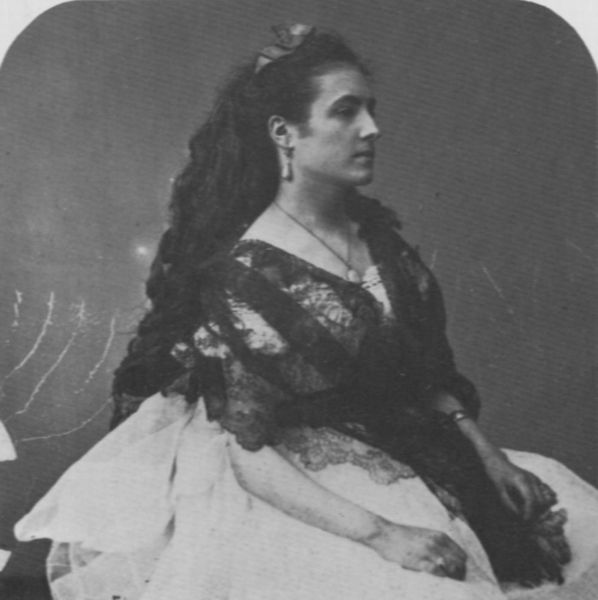
Titel: Mademoiselle Laslin, Tänzerin
Künstler: Atelier Nadar
Institution: unbekannt
Schlagwörter: dunkel, hand, haut, kopf, nackt, weiß, sitzen, brust, elegant, finger, frau, frisur, grau, haar, hintergrund, kleid, licht, mund, nase, ohr, ohrring, profil, schmuck, schwarz, blick, dame, schal, schleier, tuch, rock, schleife, alt, jacke, jung, arm, arme, augen, barock, falten, haarschmuck, lang, spitze, trauer, weit, bildnis, hals, hände, portrait, porträt, schlank, gewand, haare, pose, reich, sitzend, adel, ohrringe, spitzen, sängerin, tänzerin, dekoltee, diadem, kinn, lippen, locken, ohren, perle, prinzessin, schön, oval, spanien, dutt, seitlich, wellen, haltung, kette, haarband, realistisch, ernst, brauen, gerade, sitzt, atelier, schoß, wange, ring, stola, dekolleté, geschlossen, halskette, masche, geneigt, striche, foto, fotografie, photographie, schulterfrei, spanisch, medaillon, schwarzweiss, bürgertum, posieren, photo, entspannt, armband, armreif, amulett, medallion, portät, unterarm, schultertuch, ohring, königin, ohrschmuck, fotographie, aufnahme, schauspielerin, studio, kratzer, arma, gemme, atelieraufnahme, maya, schwarzweis, langes haar, medaiilon, medalion, sisi, frfau, schnmuck, schwarzer spitzenschal, porträt nach rechts gerichtet, sis, fung, proifl